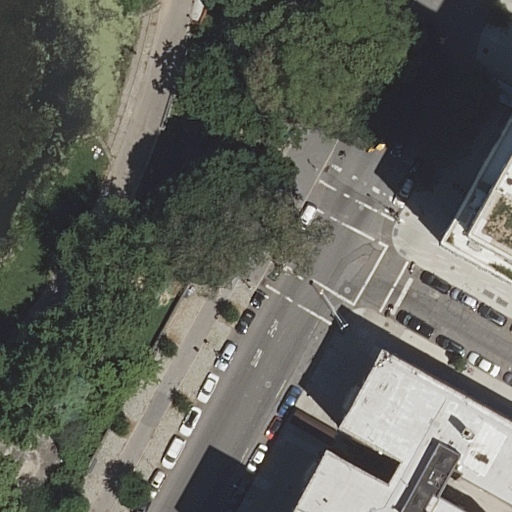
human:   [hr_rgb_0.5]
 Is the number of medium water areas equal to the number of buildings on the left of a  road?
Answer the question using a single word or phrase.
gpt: yes

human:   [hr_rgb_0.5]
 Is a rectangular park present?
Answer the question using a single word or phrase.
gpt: yes

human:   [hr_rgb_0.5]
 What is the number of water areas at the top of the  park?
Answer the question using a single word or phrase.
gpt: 1

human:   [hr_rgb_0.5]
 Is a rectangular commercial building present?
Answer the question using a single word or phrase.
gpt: no

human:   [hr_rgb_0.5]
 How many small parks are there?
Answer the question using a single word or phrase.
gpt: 0

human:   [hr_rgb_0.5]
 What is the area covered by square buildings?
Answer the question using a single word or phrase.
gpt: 0m2

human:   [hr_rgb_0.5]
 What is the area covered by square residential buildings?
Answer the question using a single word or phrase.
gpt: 0m2

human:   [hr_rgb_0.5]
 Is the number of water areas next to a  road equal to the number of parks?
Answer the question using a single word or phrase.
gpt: yes

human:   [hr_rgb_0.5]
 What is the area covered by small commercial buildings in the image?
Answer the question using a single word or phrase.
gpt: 0m2

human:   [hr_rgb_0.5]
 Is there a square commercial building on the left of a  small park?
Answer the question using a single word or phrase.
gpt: no

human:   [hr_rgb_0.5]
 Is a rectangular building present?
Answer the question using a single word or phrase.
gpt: no

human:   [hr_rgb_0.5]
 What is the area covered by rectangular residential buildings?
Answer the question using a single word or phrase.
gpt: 0m2

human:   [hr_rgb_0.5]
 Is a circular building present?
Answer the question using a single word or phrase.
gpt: no

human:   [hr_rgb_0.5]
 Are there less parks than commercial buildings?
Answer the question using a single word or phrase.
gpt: no

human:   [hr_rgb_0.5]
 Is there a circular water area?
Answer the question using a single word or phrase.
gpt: no

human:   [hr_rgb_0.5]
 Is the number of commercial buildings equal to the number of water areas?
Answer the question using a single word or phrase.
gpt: no

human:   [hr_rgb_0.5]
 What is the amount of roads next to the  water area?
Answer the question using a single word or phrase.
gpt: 3

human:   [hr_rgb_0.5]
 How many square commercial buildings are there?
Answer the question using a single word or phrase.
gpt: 0

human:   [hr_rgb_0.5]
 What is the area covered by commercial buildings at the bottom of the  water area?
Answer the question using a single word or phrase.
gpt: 0m2

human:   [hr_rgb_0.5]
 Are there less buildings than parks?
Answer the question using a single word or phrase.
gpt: no

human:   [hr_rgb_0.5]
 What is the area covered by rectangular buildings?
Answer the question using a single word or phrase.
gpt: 0m2

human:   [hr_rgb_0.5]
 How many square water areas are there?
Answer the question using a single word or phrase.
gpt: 0

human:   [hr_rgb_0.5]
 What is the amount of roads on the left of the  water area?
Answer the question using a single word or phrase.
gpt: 0

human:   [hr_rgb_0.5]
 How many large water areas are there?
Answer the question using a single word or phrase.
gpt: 1

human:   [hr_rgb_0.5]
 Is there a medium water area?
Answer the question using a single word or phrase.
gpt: no

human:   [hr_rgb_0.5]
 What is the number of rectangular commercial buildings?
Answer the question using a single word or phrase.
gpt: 0

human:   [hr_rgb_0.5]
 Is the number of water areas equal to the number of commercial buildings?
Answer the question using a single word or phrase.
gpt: no

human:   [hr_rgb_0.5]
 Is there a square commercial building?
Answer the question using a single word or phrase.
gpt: no

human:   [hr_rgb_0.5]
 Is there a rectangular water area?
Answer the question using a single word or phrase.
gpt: no

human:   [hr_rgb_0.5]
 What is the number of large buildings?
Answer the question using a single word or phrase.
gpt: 2

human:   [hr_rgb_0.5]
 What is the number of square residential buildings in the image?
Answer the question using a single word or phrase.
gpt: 0

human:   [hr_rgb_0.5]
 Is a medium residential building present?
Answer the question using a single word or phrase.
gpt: no

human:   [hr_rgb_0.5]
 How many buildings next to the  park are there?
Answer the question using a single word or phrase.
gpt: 2

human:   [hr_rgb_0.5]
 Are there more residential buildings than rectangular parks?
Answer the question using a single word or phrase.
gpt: yes

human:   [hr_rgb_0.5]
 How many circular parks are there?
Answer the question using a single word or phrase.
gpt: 0

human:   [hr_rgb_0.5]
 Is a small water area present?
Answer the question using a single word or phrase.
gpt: no